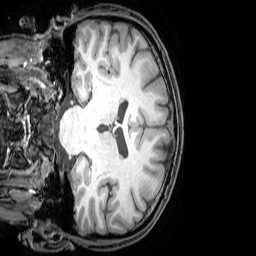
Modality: T1w
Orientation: coronal
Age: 23
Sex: male
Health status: healthy
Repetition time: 0.081 s
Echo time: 0.037 s